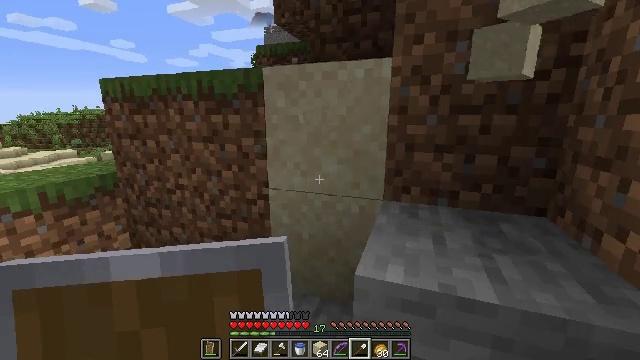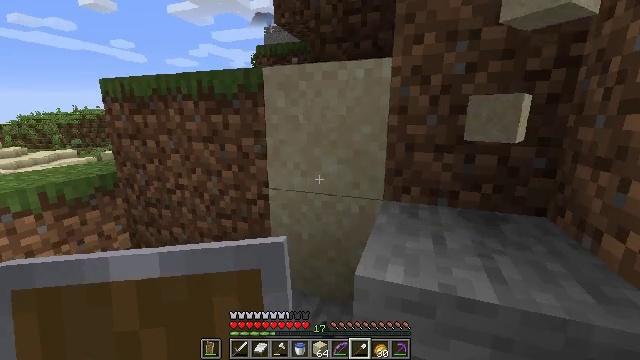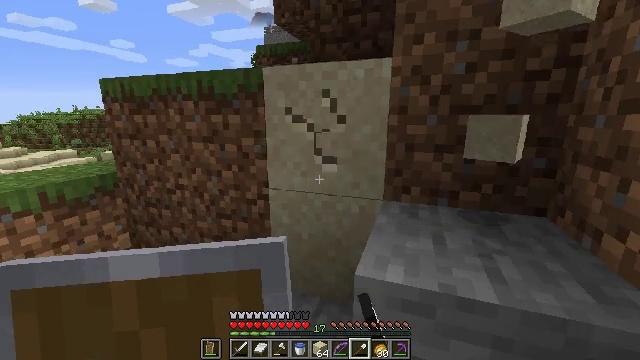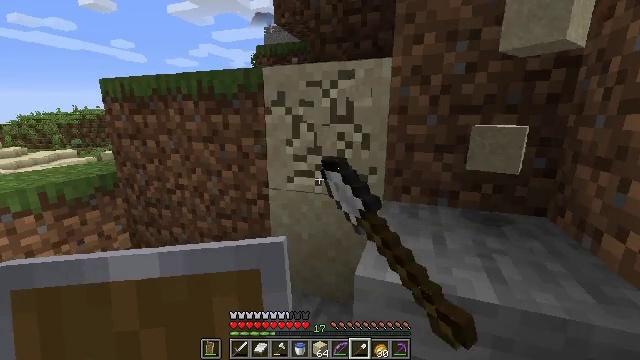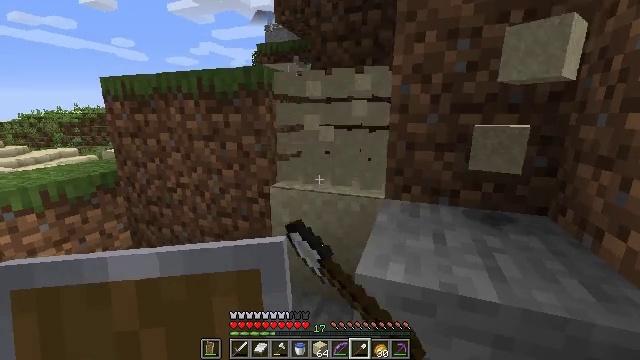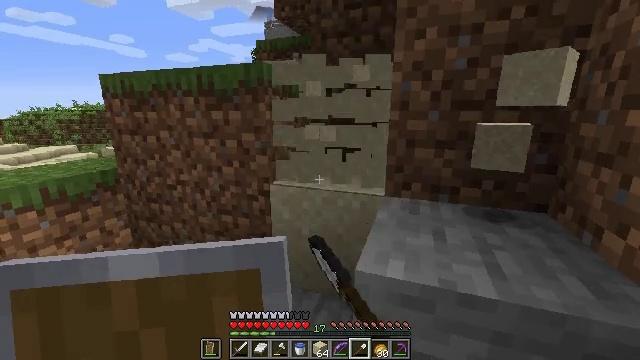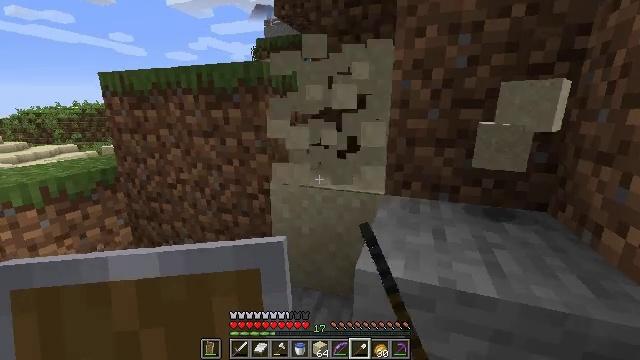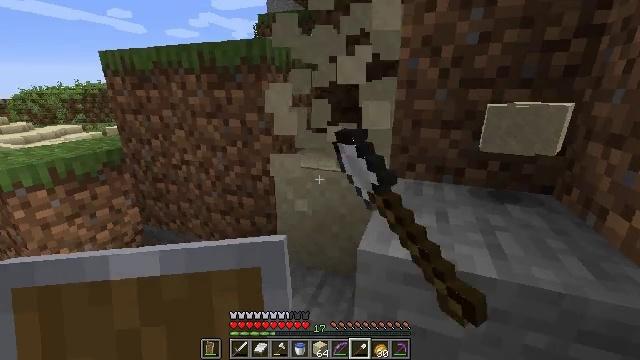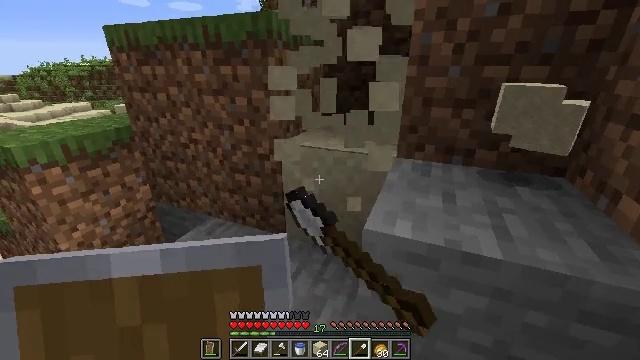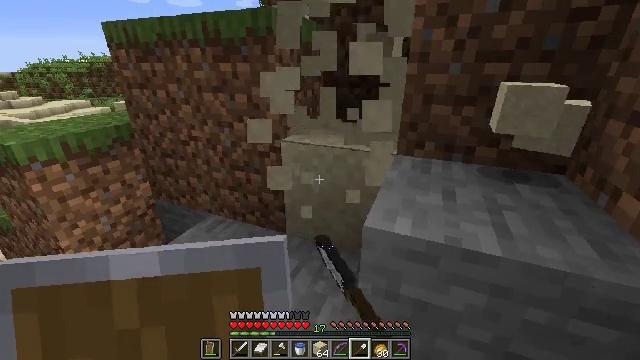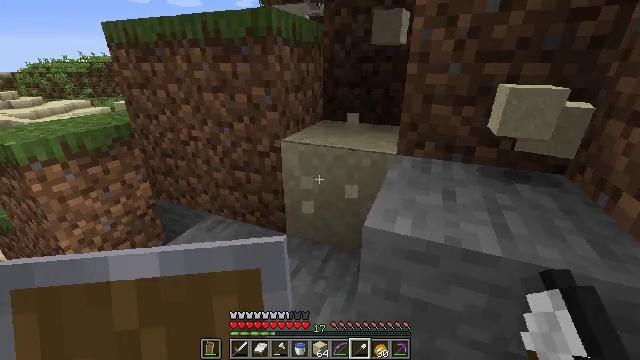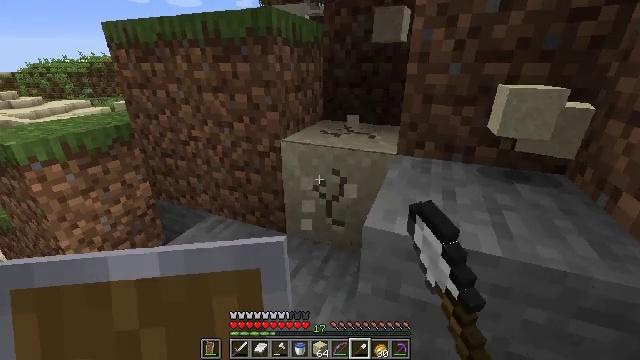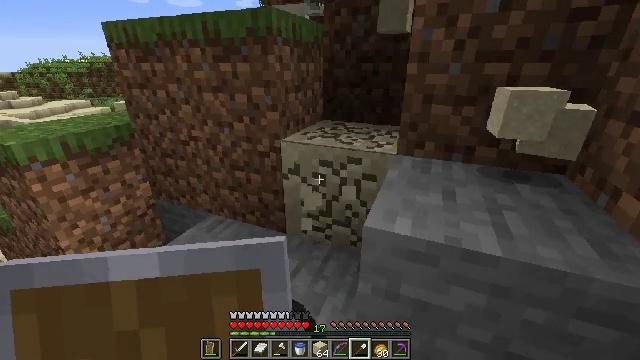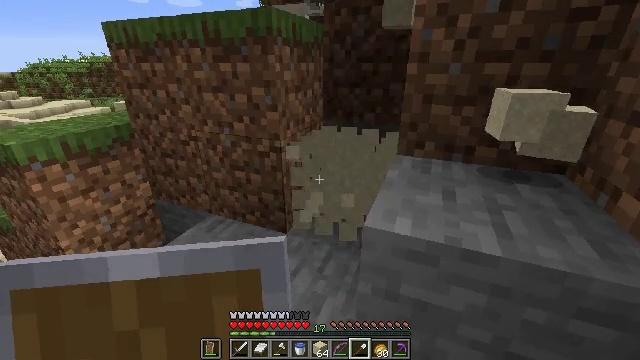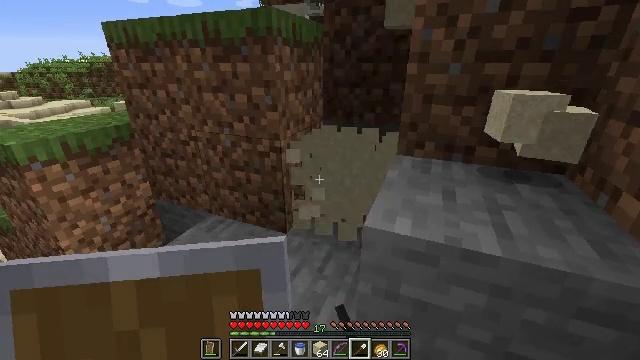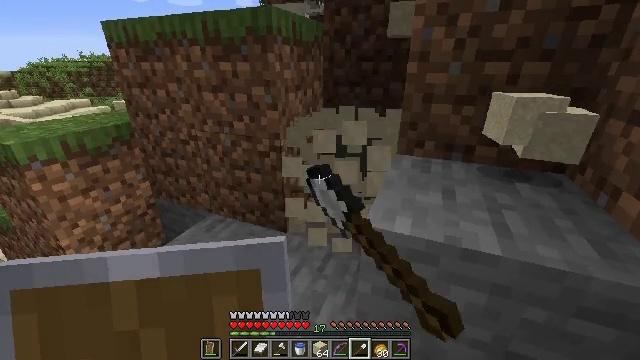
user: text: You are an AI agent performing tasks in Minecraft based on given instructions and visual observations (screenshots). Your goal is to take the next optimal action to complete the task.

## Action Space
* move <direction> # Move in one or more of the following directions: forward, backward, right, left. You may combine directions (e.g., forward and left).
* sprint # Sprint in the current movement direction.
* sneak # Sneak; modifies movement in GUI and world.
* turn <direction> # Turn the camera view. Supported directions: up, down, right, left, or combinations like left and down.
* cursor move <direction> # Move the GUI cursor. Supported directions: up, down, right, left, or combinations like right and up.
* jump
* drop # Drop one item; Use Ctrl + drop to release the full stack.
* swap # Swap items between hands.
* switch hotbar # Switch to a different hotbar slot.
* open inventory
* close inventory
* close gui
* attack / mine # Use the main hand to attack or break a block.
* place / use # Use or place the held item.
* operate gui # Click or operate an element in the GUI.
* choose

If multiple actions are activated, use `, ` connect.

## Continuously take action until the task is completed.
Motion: motion action
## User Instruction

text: Mine sand by the water.
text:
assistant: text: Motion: attack / mine
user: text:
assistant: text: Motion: attack / mine
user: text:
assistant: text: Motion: attack / mine
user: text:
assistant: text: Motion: attack / mine
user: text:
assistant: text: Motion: attack / mine
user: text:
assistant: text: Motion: attack / mine
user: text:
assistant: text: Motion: turn down, attack / mine
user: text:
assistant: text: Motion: turn left and down, attack / mine
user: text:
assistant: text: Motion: attack / mine
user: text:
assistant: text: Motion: attack / mine
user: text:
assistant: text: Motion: attack / mine
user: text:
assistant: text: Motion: attack / mine
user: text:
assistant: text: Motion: attack / mine
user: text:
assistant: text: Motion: attack / mine
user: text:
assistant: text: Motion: no_op
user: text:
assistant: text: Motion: turn right and down
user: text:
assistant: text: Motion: move forward, turn right and down
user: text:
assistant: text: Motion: move forward, jump
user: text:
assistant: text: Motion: move forward, jump
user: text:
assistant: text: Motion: move forward, jump
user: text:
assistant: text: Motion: move forward, jump
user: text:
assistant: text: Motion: move forward
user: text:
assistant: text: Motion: move forward
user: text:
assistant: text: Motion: move forward
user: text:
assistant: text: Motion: move forward and move left
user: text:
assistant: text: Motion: move forward and move left, turn right and down
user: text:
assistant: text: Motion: move forward and move left, turn right and down
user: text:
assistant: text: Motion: move forward and move left, turn right and down
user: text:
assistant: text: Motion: turn right and down
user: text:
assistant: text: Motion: turn right and down